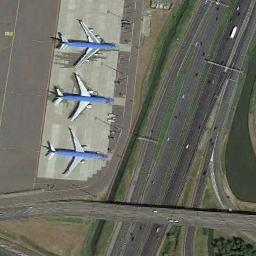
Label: airplane